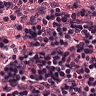
Metastatic tissue present: no